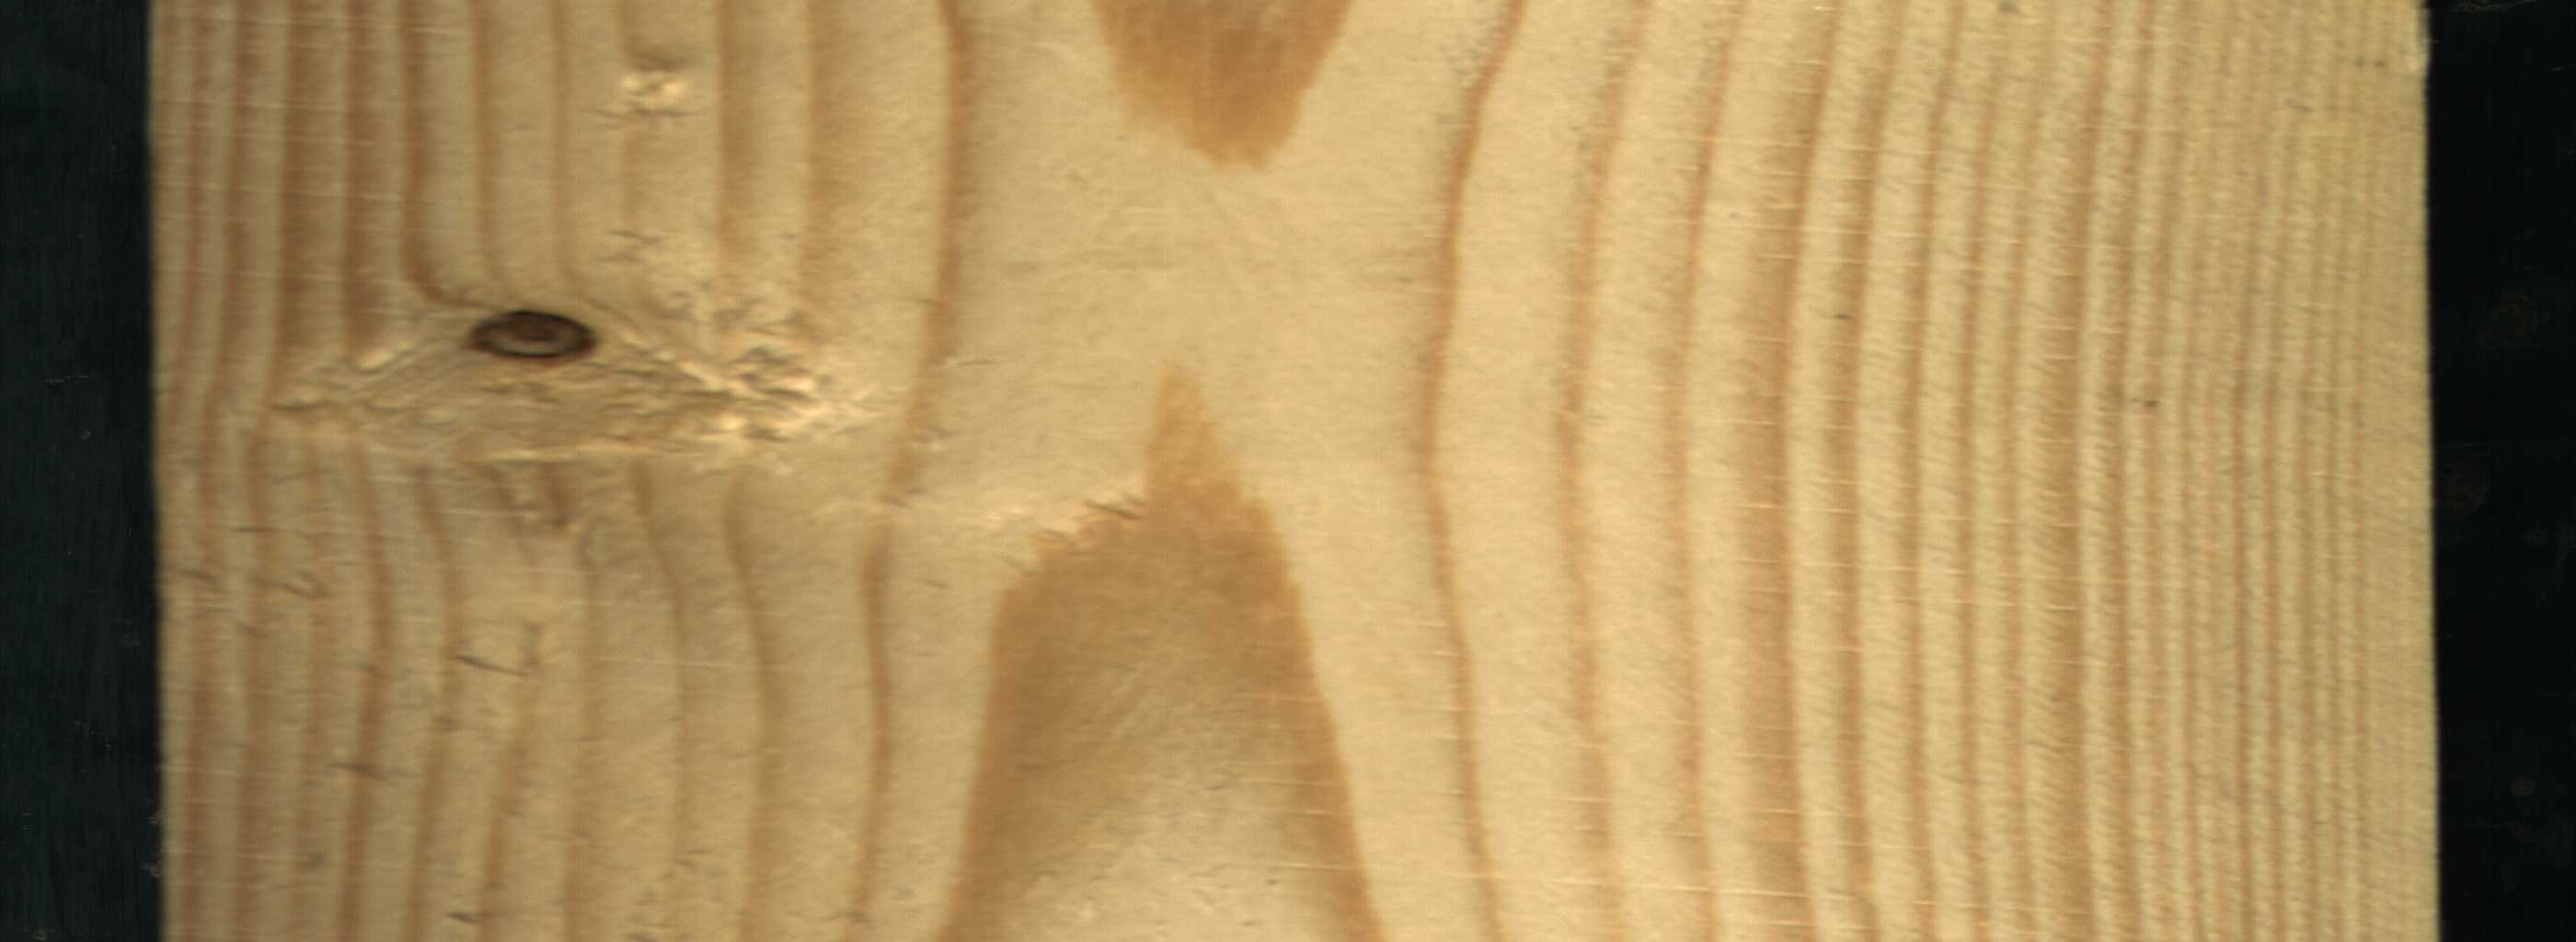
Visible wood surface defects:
Quartzity
Quartzity
Dead_Knot